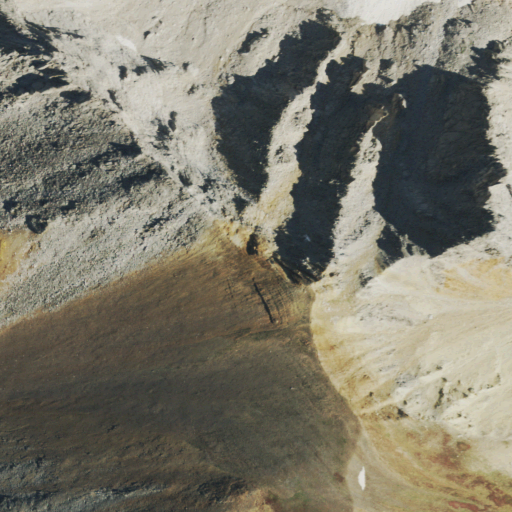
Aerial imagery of mountain in Colorado named Italian Mountain containing barren land, snow, shrub, and grassland